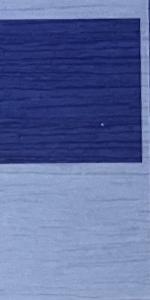
Label: Empty